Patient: sex M, age 42
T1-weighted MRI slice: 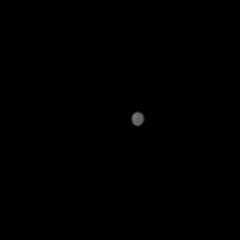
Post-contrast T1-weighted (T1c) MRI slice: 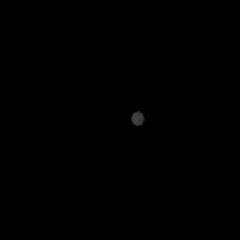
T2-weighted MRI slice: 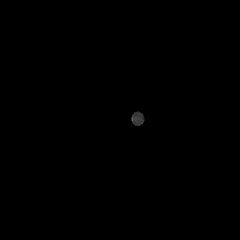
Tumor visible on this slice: no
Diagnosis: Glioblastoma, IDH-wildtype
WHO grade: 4